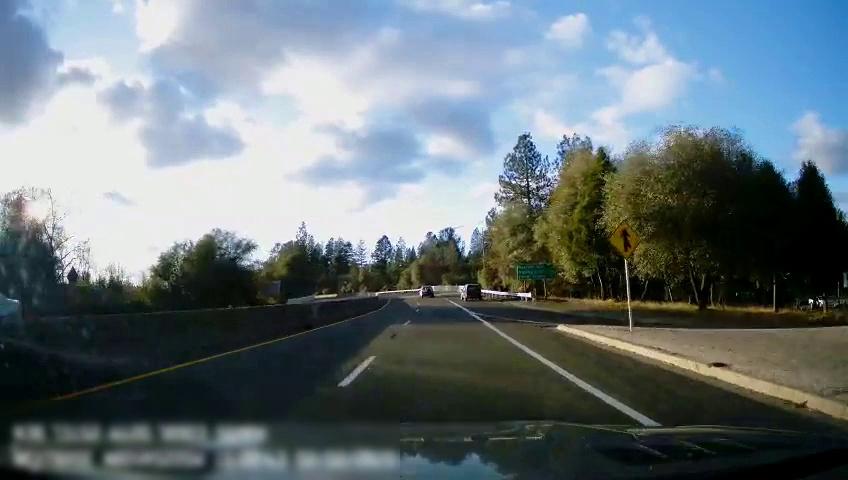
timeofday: Day
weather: Sunny
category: Drivable Space
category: Drivable Space
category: Vehicles | Car
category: Vehicles | Car
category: Vehicles | SUV
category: Lanes | Alternate Lane
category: Lanes | Current Lane
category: Lanes | Alternate Lane
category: Lanes | Alternate Lane
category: Traffic | Signs
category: Traffic | Signs